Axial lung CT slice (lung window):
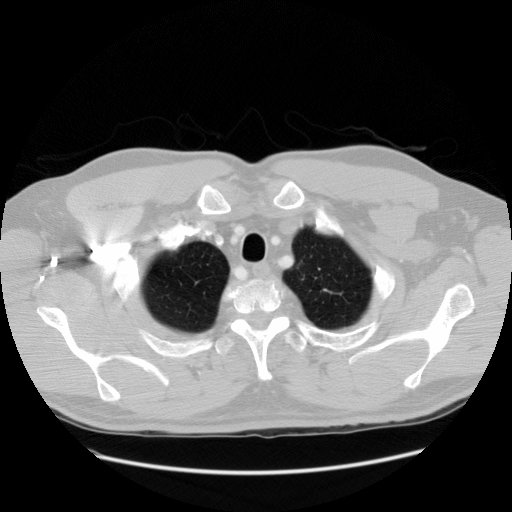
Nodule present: no